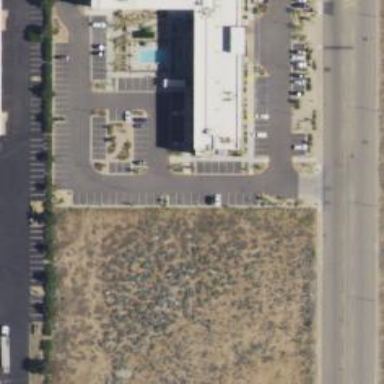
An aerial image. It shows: Hotel building.